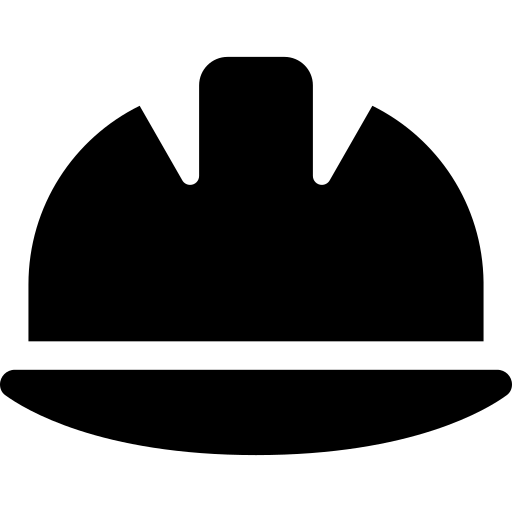
Tags: icon, FontAwesome, fa-icon, solid, helmet, safety